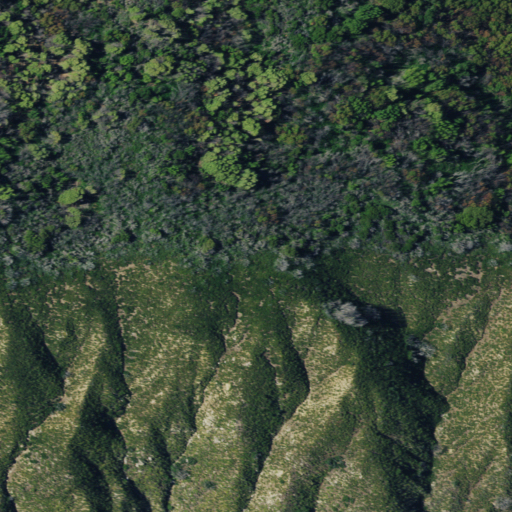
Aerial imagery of ridge(s) in California named Ponciano Ridge containing shrub, grassland, and evergreen forest